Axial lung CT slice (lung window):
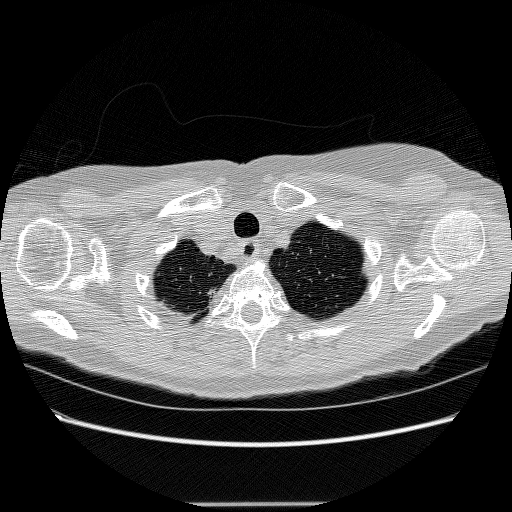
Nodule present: no